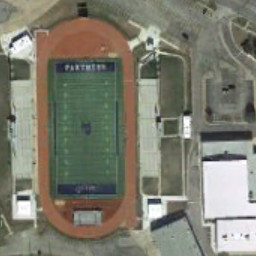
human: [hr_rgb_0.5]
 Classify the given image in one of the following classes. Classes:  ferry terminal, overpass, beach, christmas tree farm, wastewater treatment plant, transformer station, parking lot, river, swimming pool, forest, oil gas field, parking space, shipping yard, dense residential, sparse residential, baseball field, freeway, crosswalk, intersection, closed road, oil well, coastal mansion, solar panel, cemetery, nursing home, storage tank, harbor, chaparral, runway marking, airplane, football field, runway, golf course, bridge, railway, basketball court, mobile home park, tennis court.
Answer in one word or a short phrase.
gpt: football field